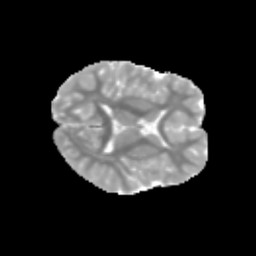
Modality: MD
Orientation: axial
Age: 12
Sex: male
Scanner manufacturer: siemens
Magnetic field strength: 3 T
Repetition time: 3.8 s
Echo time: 0.07 s